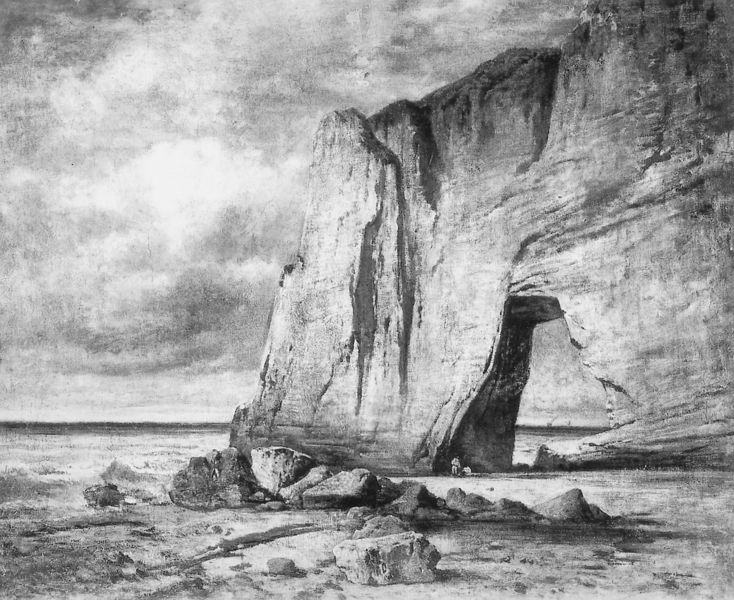
Titel: Meer bei Anzio
Künstler: Anselm Feuerbach
Institution: Hannover, Niedersächsische Landesgalerie
Schlagwörter: felsen, gemälde, himmel, mann, meer, schatten, wasser, wolken, landschaft, menschen, see, ufer, fenster, frankreich, grau, licht, schwarz, weiss, zeichnung, mensch, stein, steine, erde, horizont, höhle, küste, ruhig, strand, welle, fischer, fels, durchgang, tor, klippe, steilküste, foto, eingang, durchblick, radierung, schwarzweiß, portal, durchbruch, tourismus, mächtig, capri, bekannt, rügen, felsentor, xtein